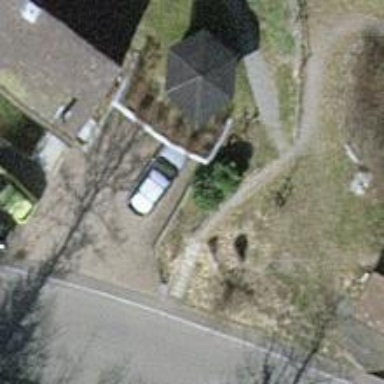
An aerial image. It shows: Set of steps on the road.